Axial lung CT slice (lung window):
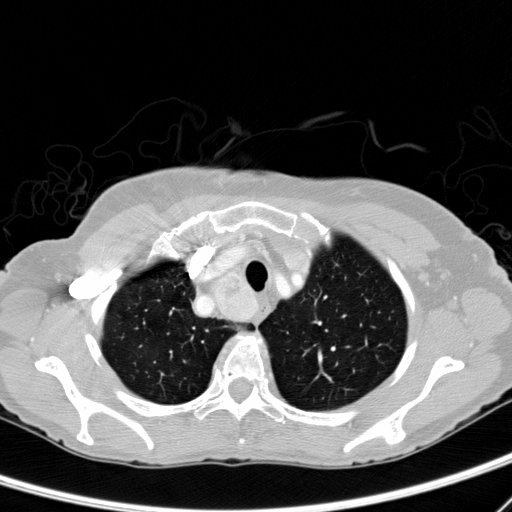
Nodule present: no